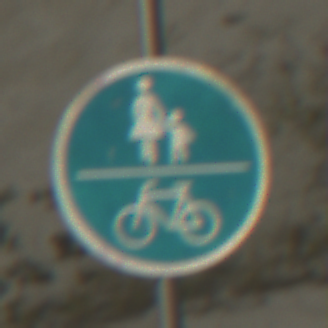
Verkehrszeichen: GemeinsamerGehUndRadweg
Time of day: MorningAfternoon
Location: Outdoor (Beach)
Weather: PartlyCloudy
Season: NotSpecified
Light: Natural